Question: I would like a rounded ExpansionPanelList with colored borders. I can create the shape and color the edges, but the corners remain colorless. How do I color the corners of the edges too?
Here is a picture and the code I wrote to achieve this:
..................................................................................................................................................................................

'''
import 'package:flutter/material.dart';
void main() => runApp(const MyApp());
class MyApp extends StatelessWidget {
const MyApp({super.key});
static const String _title = 'Flutter Code Sample';
@override
Widget build(BuildContext context) {
return MaterialApp(
title: _title,
home: Scaffold(
appBar: AppBar(title: const Text(_title)),
body: const MyStatefulWidget(),
),
);
}
}
// stores ExpansionPanel state information
class Item {
Item({
required this.expandedValue,
required this.headerValue,
this.isExpanded = false,
});
String expandedValue;
String headerValue;
bool isExpanded;
}
List<Item> generateItems(int numberOfItems) {
return List<Item>.generate(numberOfItems, (int index) {
return Item(
headerValue: 'Panel $index',
expandedValue: 'This is item number $index',
);
});
}
class MyStatefulWidget extends StatefulWidget {
const MyStatefulWidget({super.key});
@override
State<MyStatefulWidget> createState() => _MyStatefulWidgetState();
}
class _MyStatefulWidgetState extends State<MyStatefulWidget> {
final List<Item> _data = generateItems(8);
@override
Widget build(BuildContext context) {
return SingleChildScrollView(
child: Container(
child: _buildPanel(),
),
);
}
Widget _buildPanel() {
return Center(
child: Container(
clipBehavior: Clip.antiAlias,
width: 500,
decoration: BoxDecoration(
border: Border.all(color: Colors.red),
borderRadius: const BorderRadius.all(Radius.circular(20))
),
child: Center(
child: ExpansionPanelList(
expansionCallback: (int index, bool isExpanded) {
setState(() {
_data[index].isExpanded = !isExpanded;
});
},
children: _data.map<ExpansionPanel>((Item item) {
return ExpansionPanel(
headerBuilder: (BuildContext context, bool isExpanded) {
return ListTile(
title: Text(item.headerValue),
);
},
body: ListTile(
title: Text(item.expandedValue),
subtitle:
const Text('To delete this panel, tap the trash can icon'),
trailing: const Icon(Icons.delete),
onTap: () {
setState(() {
_data.removeWhere((Item currentItem) => item == currentItem);
});
}),
isExpanded: item.isExpanded,
);
}).toList(),
),
),
),
);
}
}
'''
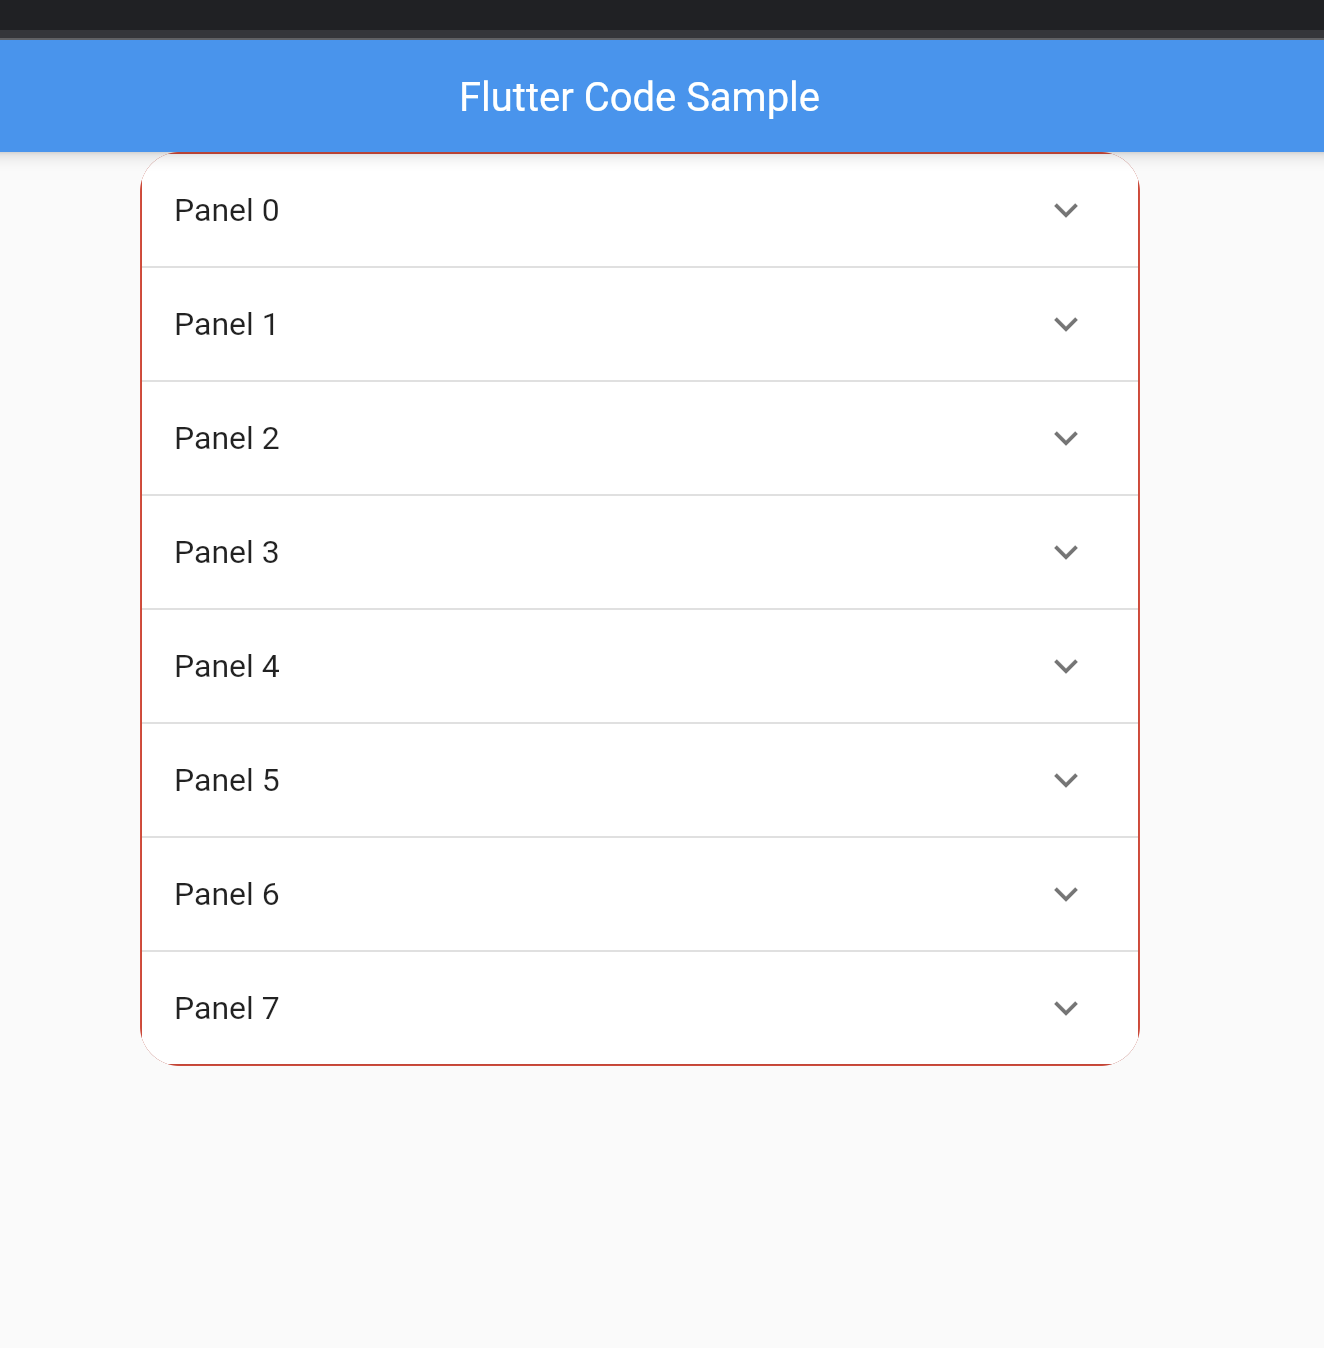
Answer: The ExpansionPanelList displays over the container boundary, which causes this problem. Although it has a rectangular form, you may force the ExpansionPanelList to have the same border radius as the container by enclosing it in the ClipRRect widget. You may get the desired output by just substituting your code with the code below:
'''
Container(
width: 500,
decoration: BoxDecoration(
border: Border.all(color: Colors.red),
borderRadius: const BorderRadius.all(Radius.circular(20))
),
child: ClipRRect(
borderRadius: const BorderRadius.all(Radius.circular(20)),
child: ExpansionPanelList(
expansionCallback: (int index, bool isExpanded) {
setState(() {
_data[index].isExpanded = !isExpanded;
});
},
'''